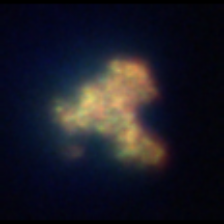
Taxon: Unknown_detritus
Group: Unknown